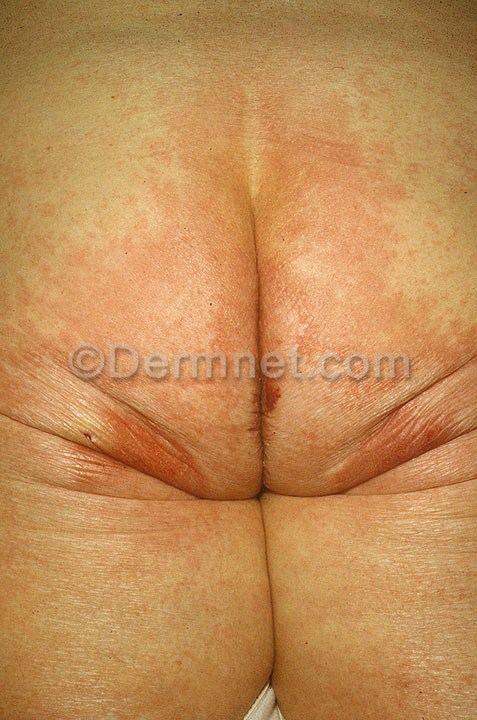
Disease: Eczema Photos